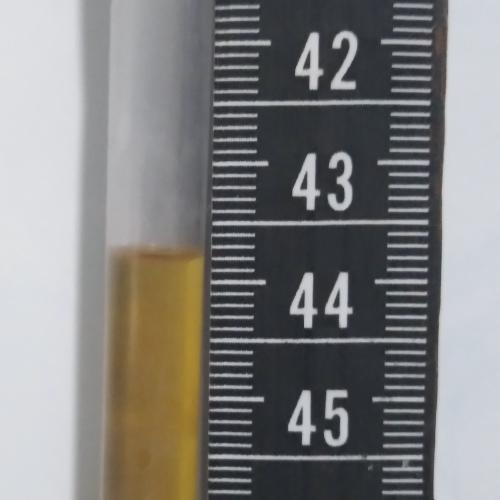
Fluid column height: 43.8 cm